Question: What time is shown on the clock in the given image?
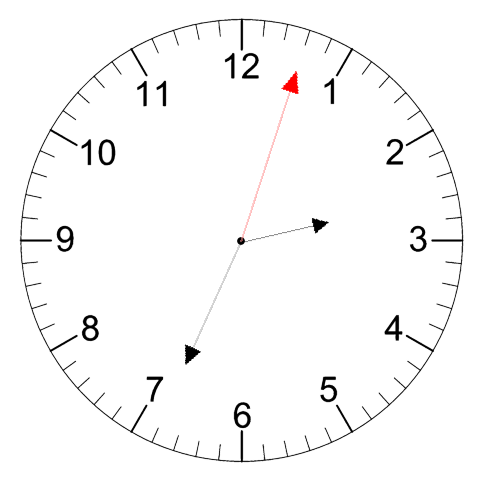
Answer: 02:34:03